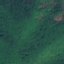
Label: Forest